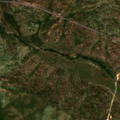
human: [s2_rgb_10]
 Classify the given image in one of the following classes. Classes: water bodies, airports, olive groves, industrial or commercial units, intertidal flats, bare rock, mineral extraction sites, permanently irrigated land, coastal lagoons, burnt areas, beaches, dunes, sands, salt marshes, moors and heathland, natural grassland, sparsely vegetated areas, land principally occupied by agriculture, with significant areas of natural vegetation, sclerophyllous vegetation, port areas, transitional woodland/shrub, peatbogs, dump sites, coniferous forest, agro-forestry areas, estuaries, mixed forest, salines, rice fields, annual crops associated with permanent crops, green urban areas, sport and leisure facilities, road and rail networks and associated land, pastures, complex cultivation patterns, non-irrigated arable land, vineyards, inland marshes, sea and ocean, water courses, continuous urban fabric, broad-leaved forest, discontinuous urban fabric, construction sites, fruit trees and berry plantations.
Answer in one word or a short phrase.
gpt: non-irrigated arable land, agro-forestry areas